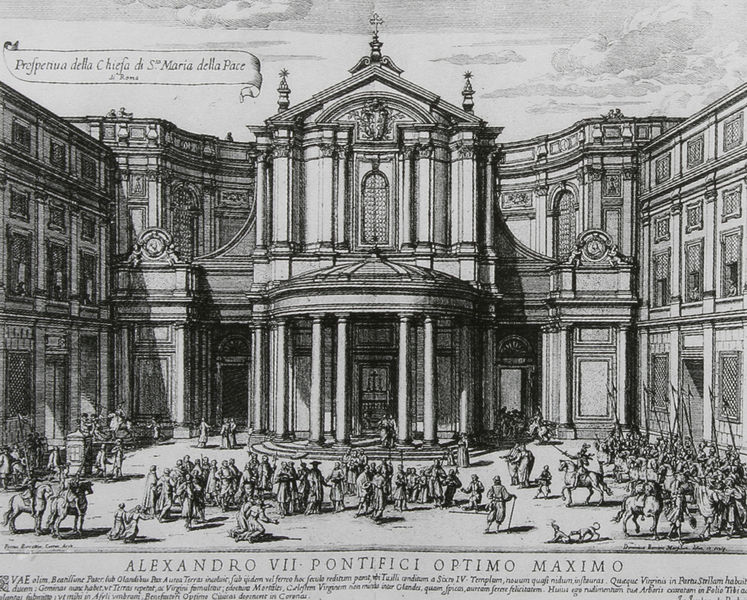
Titel: Blick auf Vorplatz und Kirche von S. Maria della Pace, Rom
Künstler: Dominique Barrière
Standort: viele Standorte
Institution: Seriendruck
Schlagwörter: angriff, baum, dunkel, gruppe, himmel, mann, schatten, weiß, wolken, bäume, menschen, fenster, frankreich, grau, hell, licht, männer, schwarz, skizze, säule, säulen, tür, zeichen, zeichnung, gebäude, haus, hund, hunde, schloss, tiere, wolke, menge, versammlung, bart, architektur, barock, mensch, gitter, kirche, figur, personen, front, pferd, pferde, reiter, stock, tondo, vorbau, schrift, ansicht, fassade, italien, türen, stab, giebel, grafik, graphik, tag, hof, platz, pilaster, figuren, banner, staffage, treppe, treppen, könig, lanze, papst, soldaten, detail, inschrift, stufe, stufen, tor, bögen, eingang, kreuz, palast, dom, druck, schwarz-weiß, schraffur, radierung, stich, kupfer, militär, text, buchstabe, volk, entwurf, menschenmenge, armee, fürst, heer, altar, kathedrale, pantheon, rom, portal, kirchenschiff, risalit, voluten, zeichnen, residenz, portikus, kavallerie, eroberung, freitreppe, vatikan, lanzen, etagen, pavillon, speere, spaziergänger, wichtig, konkav, maria, kupferstich, symetrisch, letter, lettern, banderole, basilika, aufriss, santa maria, kreut, rotunde, latein, maximo, optimo, rundbau, lateinisch, ädikulum, halbsäulen, vorderfront, bekrönung, kolumne, pietro da cortona, öffentlich, italienisch, sälen, sänfte, alexander, öffentlichkeit, pontifex, persoen, fenstert, alexandro, alexandro vii, kirchew, pontifici, pontikus, santa maria della pace, alexander vii, schweizer garde, 7, rome, alexander vii., gunde, alexander 7, herrscer, kathdrale, pontifici optimo maximo, gioebel, spufen